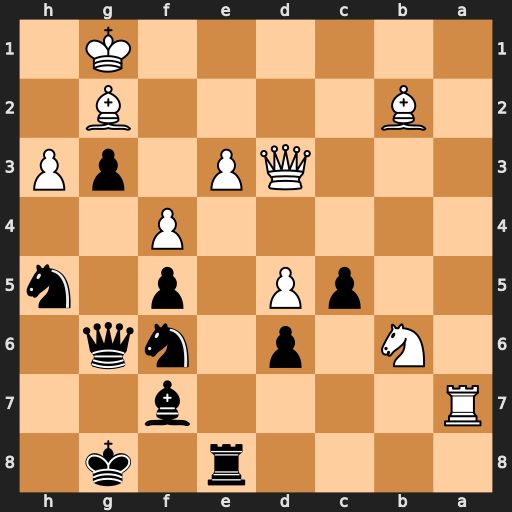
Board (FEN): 4r1k1/R4b2/1N1p1nq1/2pP1p1n/5P2/3QP1pP/1B4B1/6K1
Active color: b
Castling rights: -
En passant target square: -
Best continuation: Nxf4 exf4 Re1+ Qf1 Rxf1+